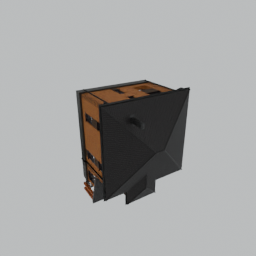
Label: architecture